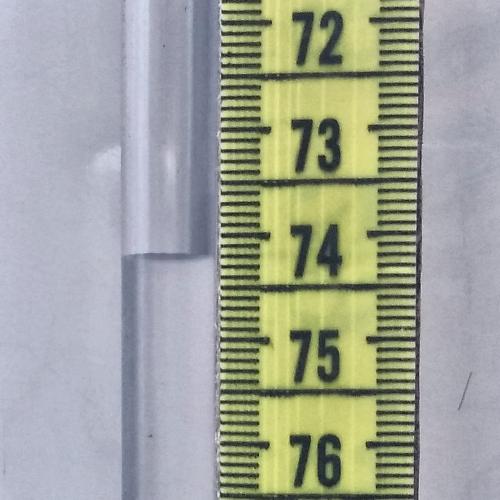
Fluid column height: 74.2 cm